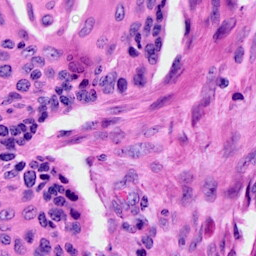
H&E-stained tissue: Cervix